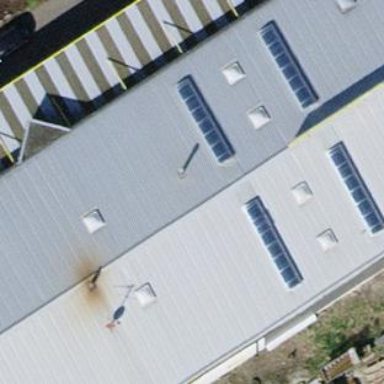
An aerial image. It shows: Industrial building with gabled roof.